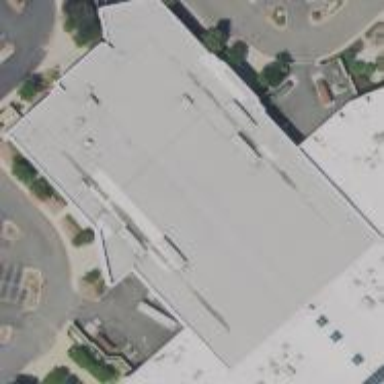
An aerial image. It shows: Department store building.